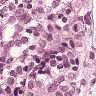
Metastatic tissue present: yes